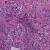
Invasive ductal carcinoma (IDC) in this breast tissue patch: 0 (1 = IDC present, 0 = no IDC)